Field crop: maize
Growth stage: 2
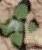
Species: chenopodium